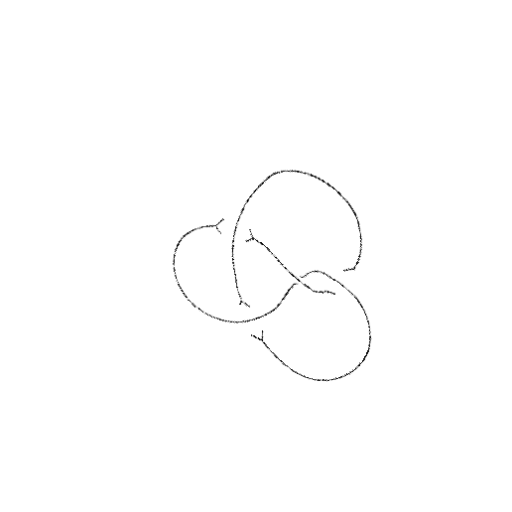
Crossing number: 4